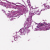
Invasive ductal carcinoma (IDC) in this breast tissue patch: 0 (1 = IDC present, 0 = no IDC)